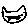
Label: cat